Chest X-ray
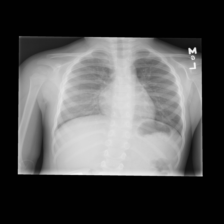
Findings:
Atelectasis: negative
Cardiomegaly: negative
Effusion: negative
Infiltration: negative
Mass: negative
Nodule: negative
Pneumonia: negative
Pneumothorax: negative
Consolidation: negative
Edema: negative
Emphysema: negative
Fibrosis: negative
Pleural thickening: negative
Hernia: negative